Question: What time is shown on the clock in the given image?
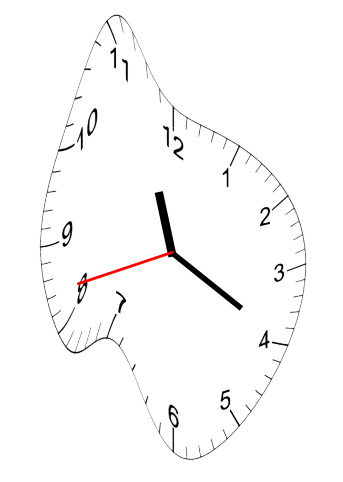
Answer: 11:19:42